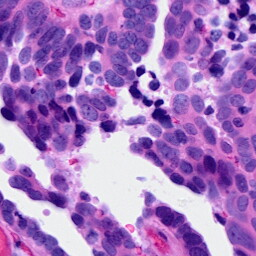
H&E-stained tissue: Ovarian